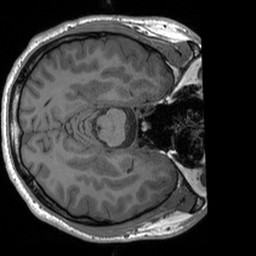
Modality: T1w
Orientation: axial
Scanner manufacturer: siemens
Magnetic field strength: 3 T
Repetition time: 1.54 s
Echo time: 0.00234 s